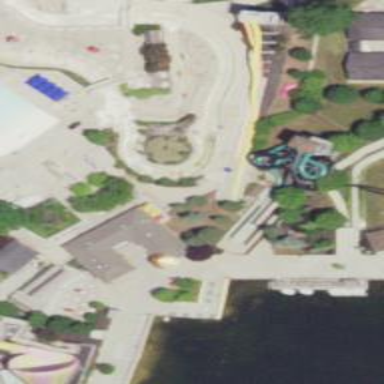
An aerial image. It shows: Water slide attraction.